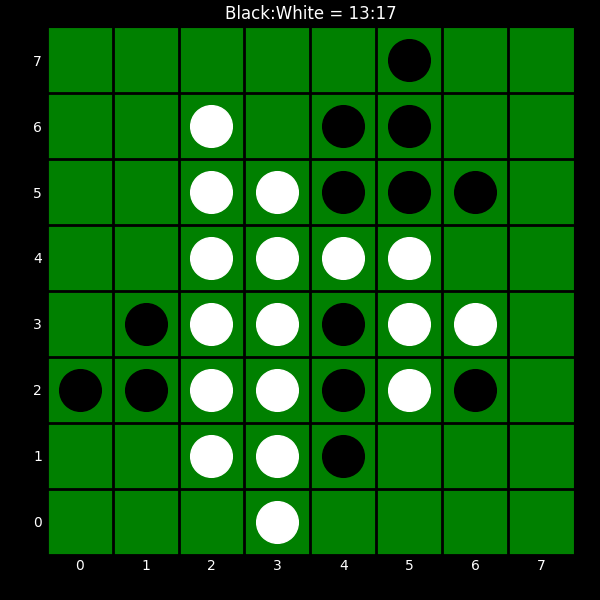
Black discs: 13
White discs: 17